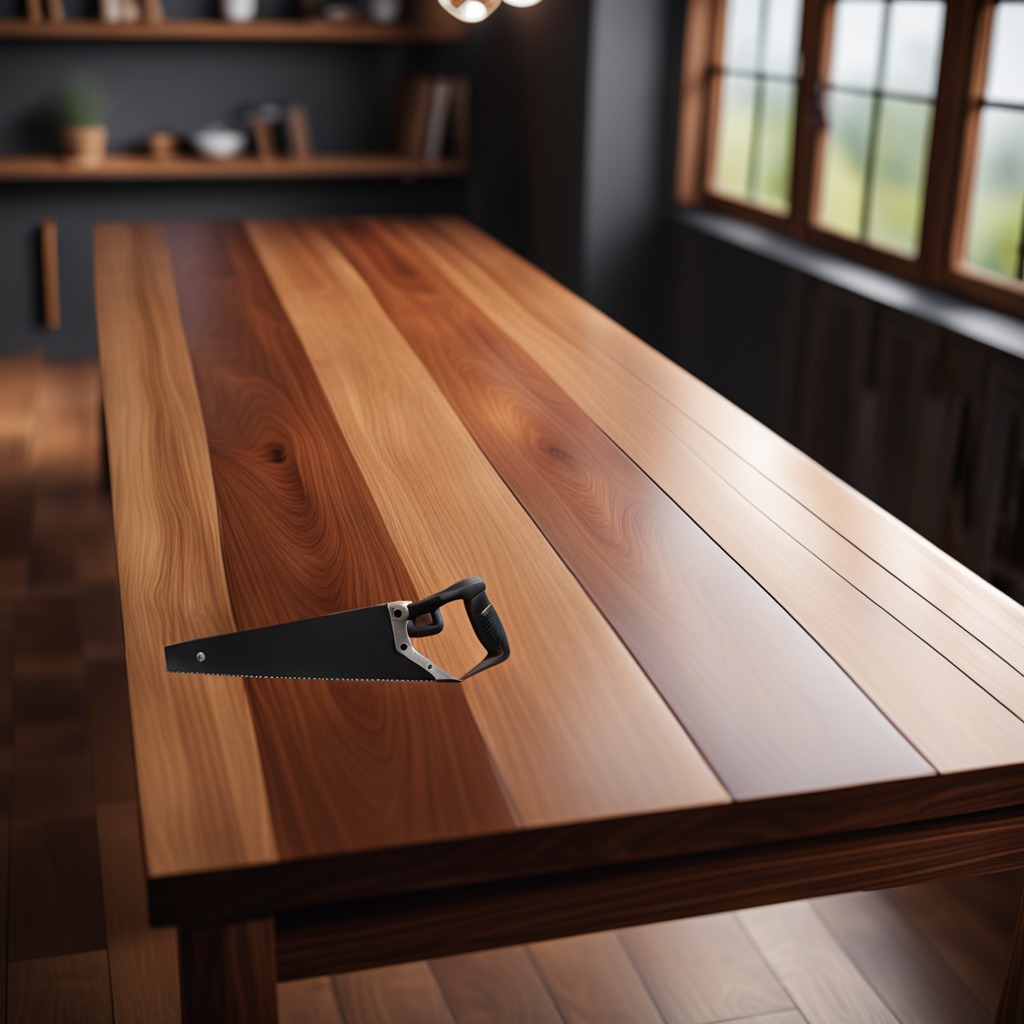
A metal saw is lying on the wooden table in a carpentry studio.